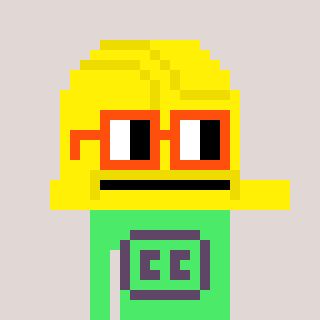
a pixel art character with square orange glasses, a construction helmet-shaped head and a teal-colored body on a warm background